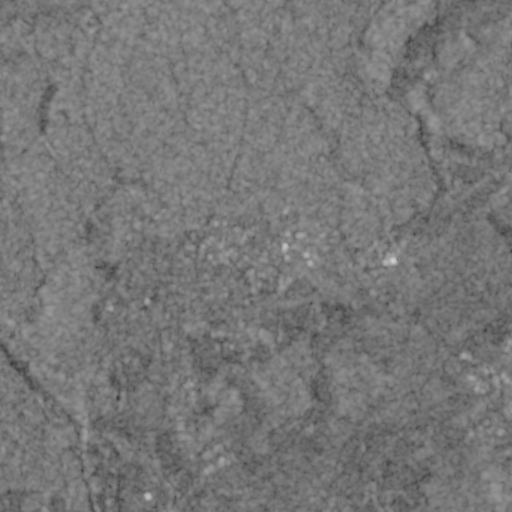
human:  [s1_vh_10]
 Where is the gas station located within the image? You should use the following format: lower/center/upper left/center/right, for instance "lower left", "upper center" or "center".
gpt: The gas station is located in the lower center of the image.
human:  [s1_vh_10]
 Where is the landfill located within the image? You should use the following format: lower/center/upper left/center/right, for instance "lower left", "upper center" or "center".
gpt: The landfill is located in the lower left of the image.
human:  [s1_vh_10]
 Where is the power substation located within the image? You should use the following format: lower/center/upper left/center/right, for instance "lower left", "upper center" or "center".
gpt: The power substation is located in the lower center of the image.
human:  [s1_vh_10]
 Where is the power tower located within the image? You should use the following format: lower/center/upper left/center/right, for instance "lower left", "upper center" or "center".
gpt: The power tower is located in the lower right of the image.
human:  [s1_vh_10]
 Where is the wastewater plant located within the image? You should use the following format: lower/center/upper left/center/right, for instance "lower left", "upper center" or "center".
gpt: The wastewater plant is located in the lower of the image.
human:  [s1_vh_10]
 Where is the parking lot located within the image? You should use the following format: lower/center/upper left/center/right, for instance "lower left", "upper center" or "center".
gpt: There is no parking lot in the image.

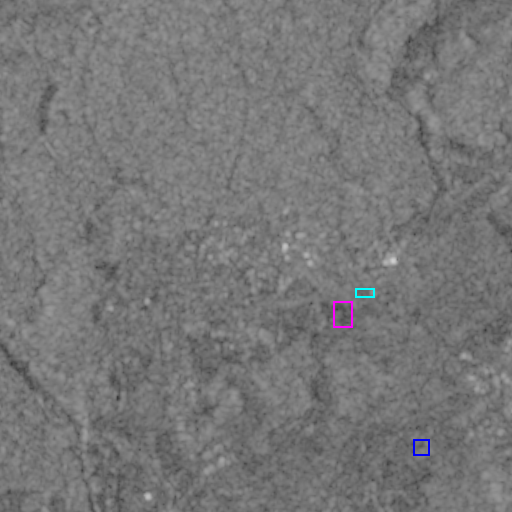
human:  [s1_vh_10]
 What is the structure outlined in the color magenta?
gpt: The structure outlined in magenta is a park.
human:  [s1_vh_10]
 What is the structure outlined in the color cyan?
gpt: The structure outlined in cyan is a parking lot.
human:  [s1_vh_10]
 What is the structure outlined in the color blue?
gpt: The structure outlined in blue is a wastewater plant.
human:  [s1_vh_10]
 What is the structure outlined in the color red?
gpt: There is no red outline.